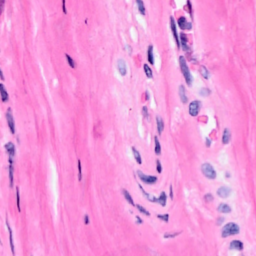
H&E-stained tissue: Breast